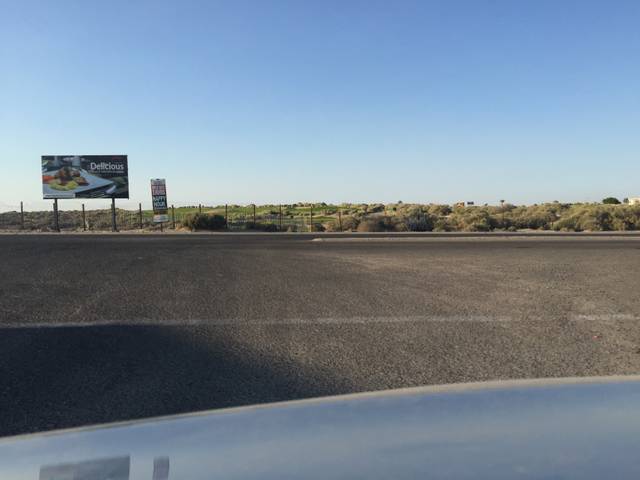
Region: Mexico
Coordinates: 31.322, -113.551